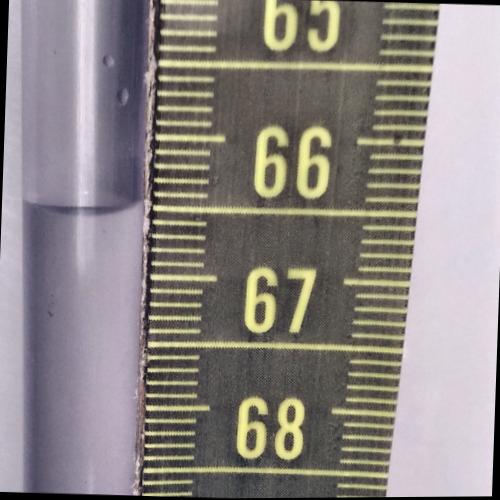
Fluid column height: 66.5 cm